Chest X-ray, PA view. Patient: 51 years old, sex F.
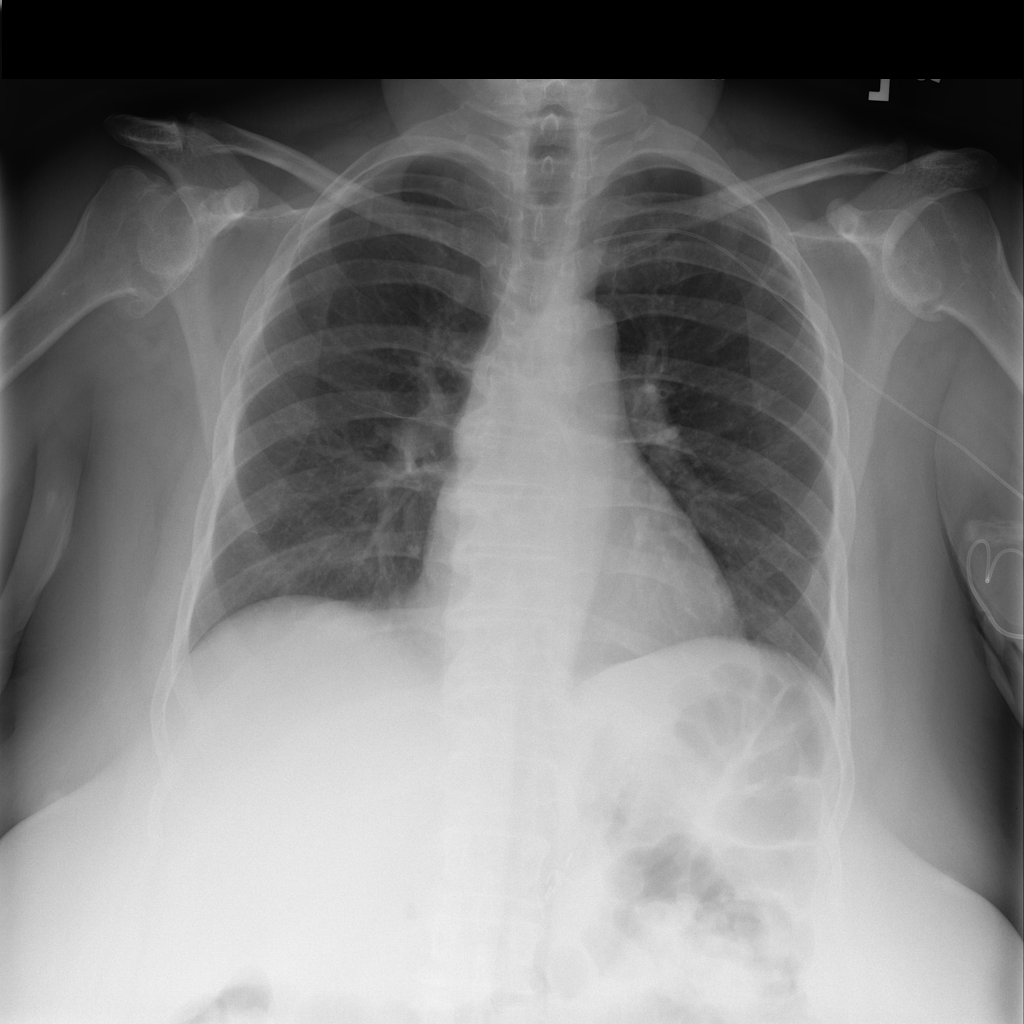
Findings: No Finding